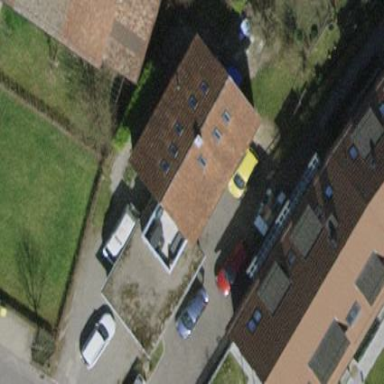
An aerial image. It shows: Building with tile roof.